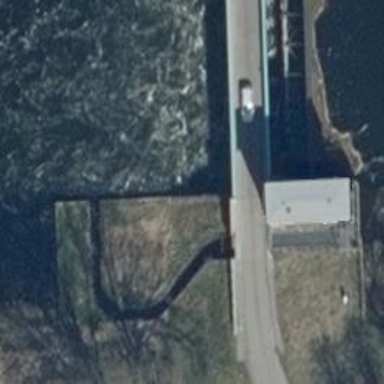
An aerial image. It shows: Unclassified road with asphalt surface crossing bridge.